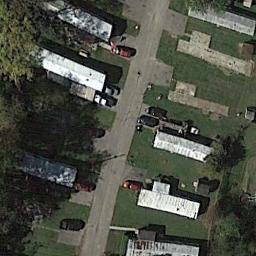
Label: residential